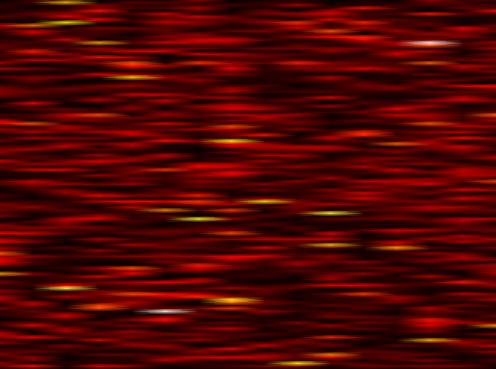
Label: FOFDM